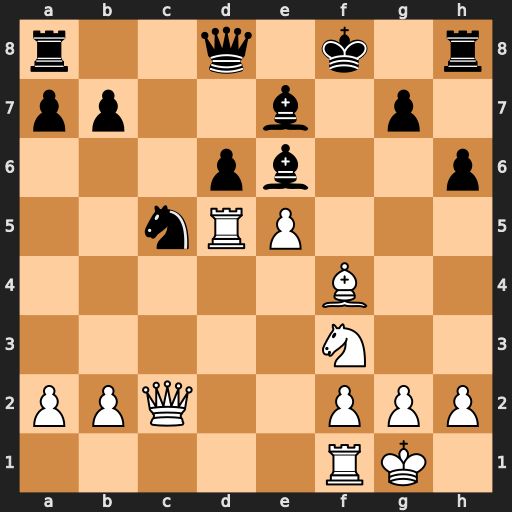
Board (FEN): r2q1k1r/pp2b1p1/3pb2p/2nRP3/5B2/5N2/PPQ2PPP/5RK1
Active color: w
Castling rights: -
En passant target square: -
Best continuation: exd6 Bxd5 Qxc5